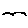
Label: bird